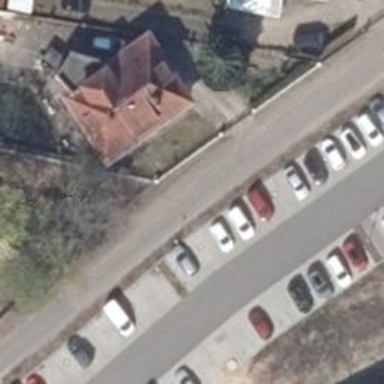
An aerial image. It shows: Asphalt road in residential area.